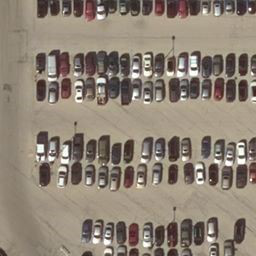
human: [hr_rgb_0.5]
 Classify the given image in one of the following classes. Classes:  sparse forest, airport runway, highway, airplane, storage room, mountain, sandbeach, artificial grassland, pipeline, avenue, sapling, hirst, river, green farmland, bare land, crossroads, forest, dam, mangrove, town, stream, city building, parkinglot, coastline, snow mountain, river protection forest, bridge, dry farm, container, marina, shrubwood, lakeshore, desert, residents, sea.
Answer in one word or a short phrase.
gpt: parkinglot